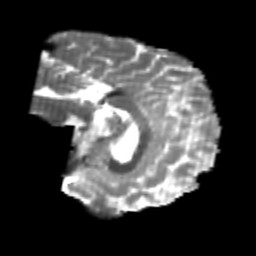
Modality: T2w
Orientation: sagittal
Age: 24
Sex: male
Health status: healthy
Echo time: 0.074 s